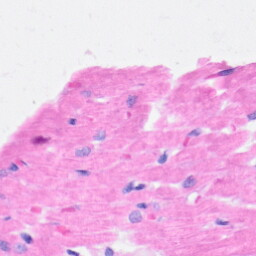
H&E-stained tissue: Heart